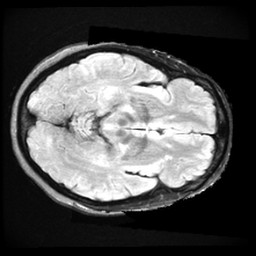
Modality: FLAIR
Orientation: axial
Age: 39
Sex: female
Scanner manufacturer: ge
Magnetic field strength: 3 T
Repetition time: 11 s
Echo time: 0.1497 s